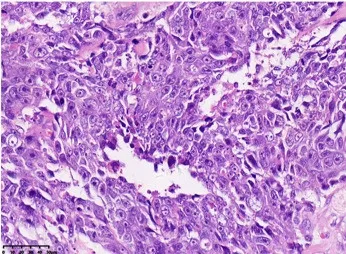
Histochemical and immunohistochemical examinations of the tumor from our case. (A) LCNEC of the bladder showed large cells with large nuclear size, prominent nucleoli, and abundant cytoplasm. (H&E staining, x400).
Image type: pathology (h&e)